Question: I'm writing a simple web application using Spring MVC Apache Tiles and Bootstrap and I'm having trouble with loading CSS and images. For deploying I use jetty server.
My project structure look like following:

My tiles config file looks
'''
<definition name="common" template="/WEB-INF/layout/classic.jsp">
<put-attribute name="footer" value="/WEB-INF/layout/footer.jsp" />
</definition>
<definition name="index" extends="common">
<put-attribute name="title" value="Car Store" />
<put-attribute name="body" value="/WEB-INF/jsp/index.jsp" />
</definition>
'''
And when I try to include css file in my 'classic.jsp', browser can't find relative resources. I try two cases like following
'''
<link href="/WEB-INF/css/carousel.css" rel="stylesheet">
'''
and
'''
<link href="../css/carousel.css" rel="stylesheet">
'''
but error still throw.
Spring controller method looks:
'''
@RequestMapping(value = "/")
public String index(){
return "index";
}
'''
Dispatcher servlet config file:
'''
<context:component-scan base-package="org.yurabilash.car.store.controller"/>
<bean id="tilesConfigurer" class="org.springframework.web.servlet.view.tiles3.TilesConfigurer">
<property name="definitions">
<list>
<value>/WEB-INF/defs/general.xml</value>
</list>
</property>
</bean>
<bean id="viewResolver" class="org.springframework.web.servlet.view.UrlBasedViewResolver">
<property name="viewClass" value="org.springframework.web.servlet.view.tiles3.TilesView"/>
</bean>
'''
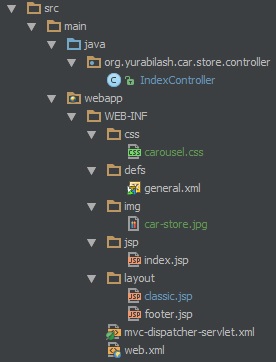
Answer: '/WEB-INF/' directory is not supposed to be accessible from client. Move your static resources like 'css' and 'img' to the 'webapp' root.